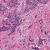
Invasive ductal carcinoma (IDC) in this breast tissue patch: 1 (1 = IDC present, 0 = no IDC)